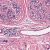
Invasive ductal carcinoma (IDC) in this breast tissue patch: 0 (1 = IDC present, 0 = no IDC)